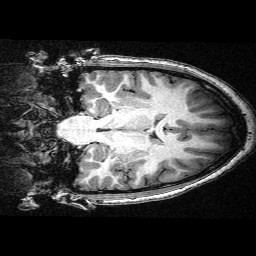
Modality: T1w
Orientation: coronal
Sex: female
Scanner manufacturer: siemens
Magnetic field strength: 3 T
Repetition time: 2.3 s
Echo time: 0.00336 s